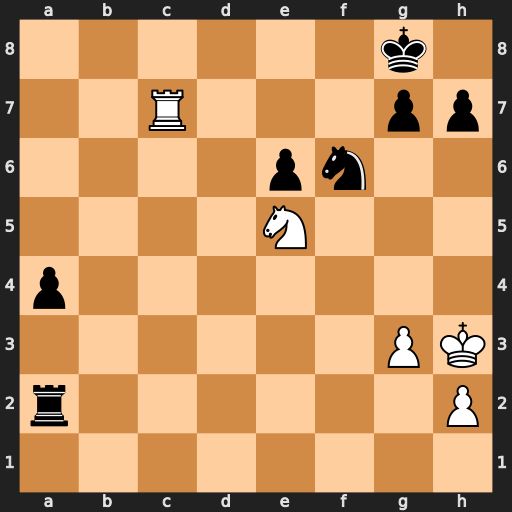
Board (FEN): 6k1/2R3pp/4pn2/4N3/p7/6PK/r6P/8
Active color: w
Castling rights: -
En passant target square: -
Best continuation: Rc8+ Ne8 Rxe8#